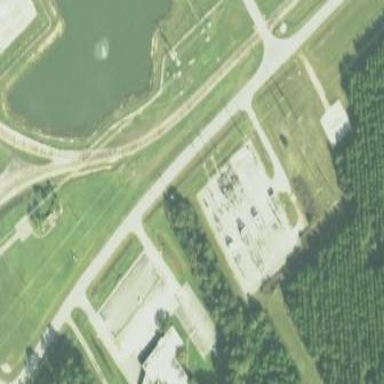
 classified as industrial. Surrounding the substation is fence."